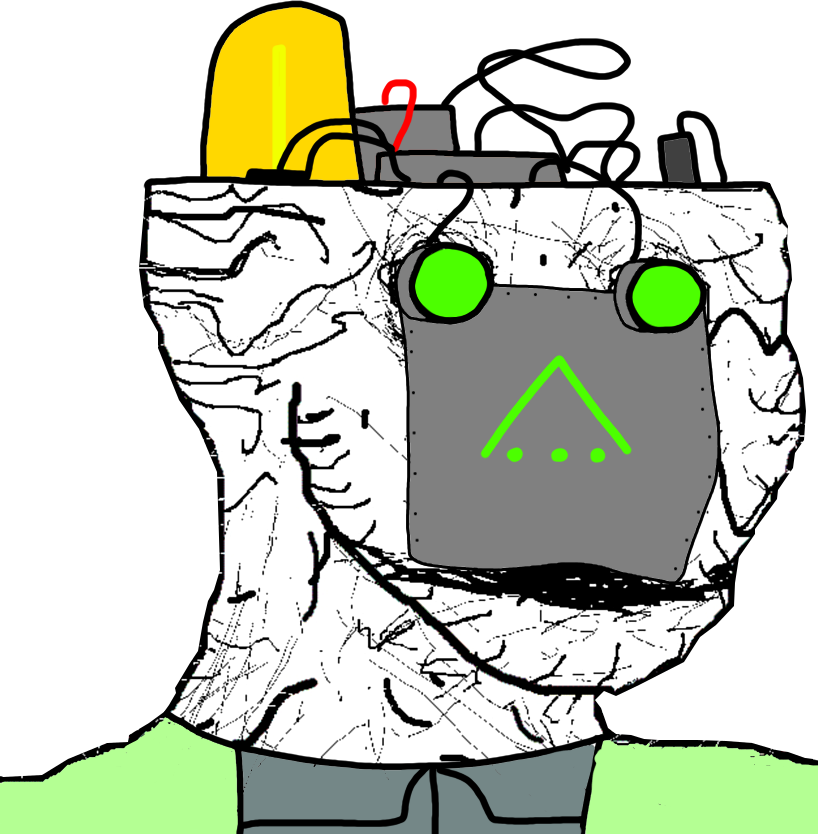
Label: 5_Oomer